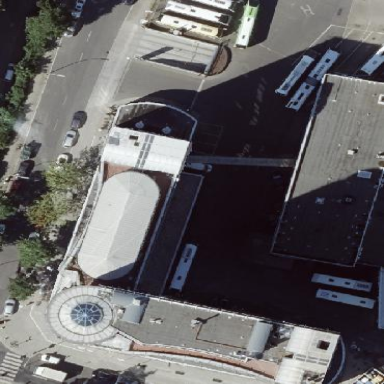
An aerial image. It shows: Commercial building.